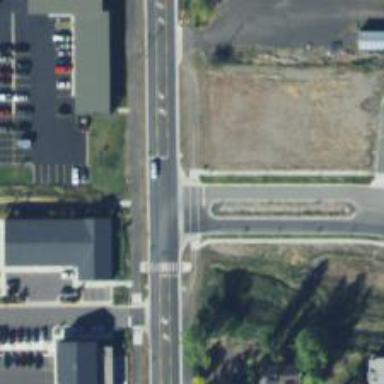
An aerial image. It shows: Marked road crossing.